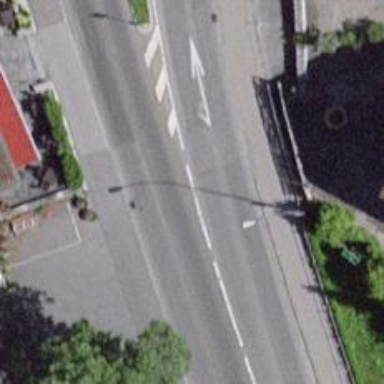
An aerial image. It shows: Marked zebra crossing with island in the middle. The crossing is clearly visible with markings.